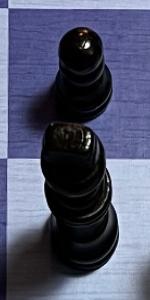
Label: King_Black